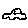
Label: car